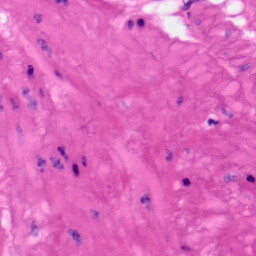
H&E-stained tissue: Skin